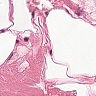
Metastatic tissue present: no